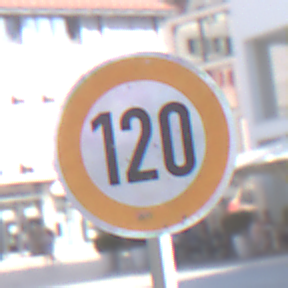
Verkehrszeichen: Geschwindigkeit120
Umgebung: Outdoor, Urban
Tageszeit: MorningAfternoon
Wetter: Clear
Licht: Natural
Jahreszeit: NotSpecified
Kontrast: HighContrast